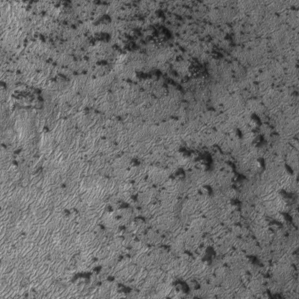
Label: frost